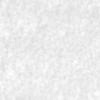
Label: no_change